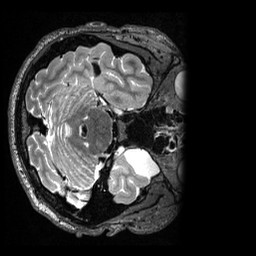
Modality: T2w
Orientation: axial
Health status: healthy
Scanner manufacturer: siemens
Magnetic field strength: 3 T
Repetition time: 3.2 s
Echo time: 0.565 s